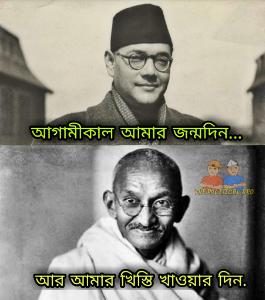
Text: আগামীকাল আমার জন্মদিন আর আমার খিস্তি খাওয়ার দিন
Label: Non Hate